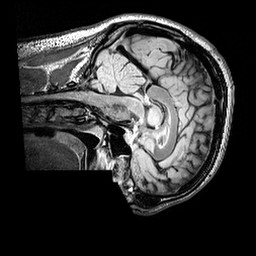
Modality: FLAIR
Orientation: sagittal
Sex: male
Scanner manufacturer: siemens
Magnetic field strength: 3 T
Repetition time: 5 s
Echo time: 0.395 s